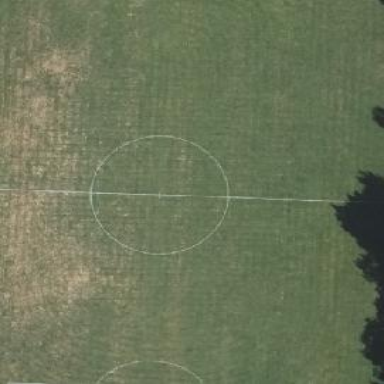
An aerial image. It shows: Soccer pitch with grass surface for leisure and sports.